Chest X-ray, AP view. Patient: 57 years old, sex F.
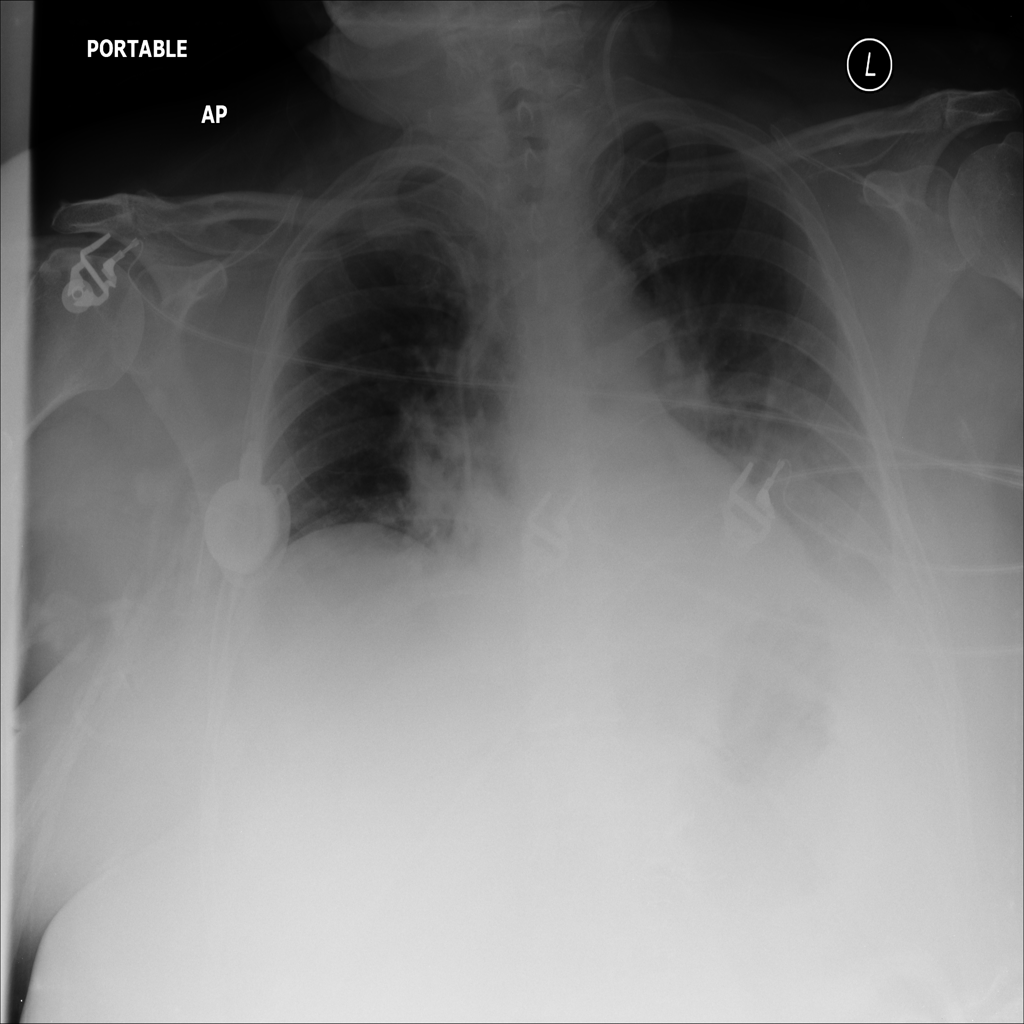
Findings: No Finding